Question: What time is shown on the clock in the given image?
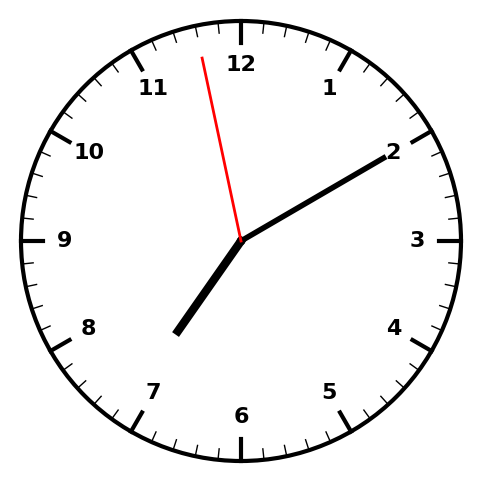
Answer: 07:09:58